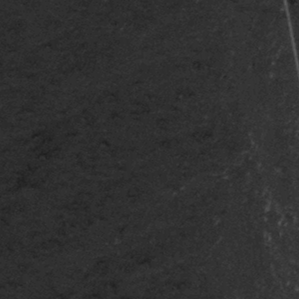
Label: frost